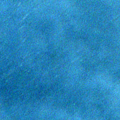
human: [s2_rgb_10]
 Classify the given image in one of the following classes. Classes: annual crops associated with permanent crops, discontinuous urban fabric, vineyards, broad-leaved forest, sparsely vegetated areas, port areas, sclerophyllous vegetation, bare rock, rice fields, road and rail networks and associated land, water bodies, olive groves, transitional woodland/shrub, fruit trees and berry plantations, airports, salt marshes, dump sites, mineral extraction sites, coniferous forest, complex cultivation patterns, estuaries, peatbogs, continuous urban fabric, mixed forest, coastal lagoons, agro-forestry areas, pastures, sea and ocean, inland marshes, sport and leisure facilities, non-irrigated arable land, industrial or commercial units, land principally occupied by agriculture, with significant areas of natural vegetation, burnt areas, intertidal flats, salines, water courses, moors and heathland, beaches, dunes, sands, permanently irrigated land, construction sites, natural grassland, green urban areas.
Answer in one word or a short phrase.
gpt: sea and ocean